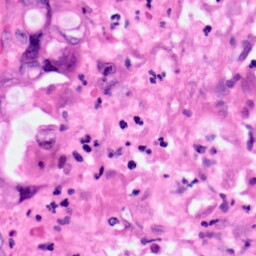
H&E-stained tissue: Pancreatic